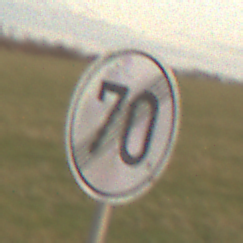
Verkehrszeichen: EndeGeschwindigkeit70
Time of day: SunriseSunset
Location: Outdoor (Nature)
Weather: PartlyCloudy
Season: NotSpecified
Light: Natural